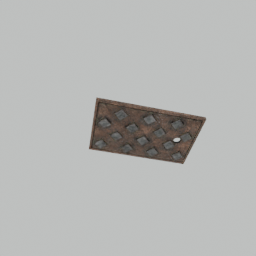
Label: mechanical